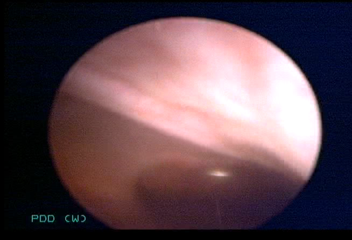
Modality: WLC
Class: Foreign bodies
Subclass: AirBubble
Bladder cancer association: No
Annotated structures: Air bubble